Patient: sex M, age 28
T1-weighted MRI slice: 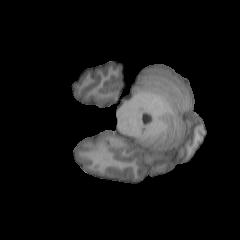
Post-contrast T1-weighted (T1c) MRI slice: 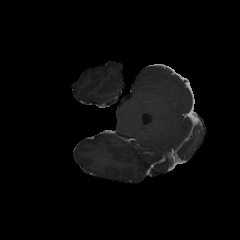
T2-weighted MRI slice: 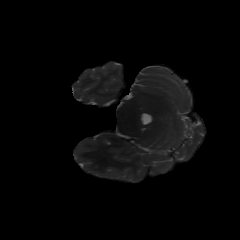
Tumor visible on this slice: no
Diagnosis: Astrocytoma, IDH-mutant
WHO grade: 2